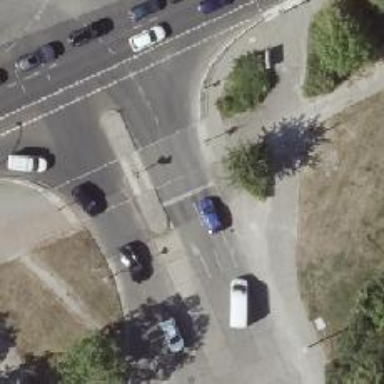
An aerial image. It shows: Tertiary road with concrete surface. It is dual carriageway.